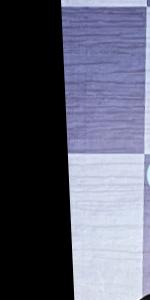
Label: Empty